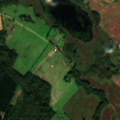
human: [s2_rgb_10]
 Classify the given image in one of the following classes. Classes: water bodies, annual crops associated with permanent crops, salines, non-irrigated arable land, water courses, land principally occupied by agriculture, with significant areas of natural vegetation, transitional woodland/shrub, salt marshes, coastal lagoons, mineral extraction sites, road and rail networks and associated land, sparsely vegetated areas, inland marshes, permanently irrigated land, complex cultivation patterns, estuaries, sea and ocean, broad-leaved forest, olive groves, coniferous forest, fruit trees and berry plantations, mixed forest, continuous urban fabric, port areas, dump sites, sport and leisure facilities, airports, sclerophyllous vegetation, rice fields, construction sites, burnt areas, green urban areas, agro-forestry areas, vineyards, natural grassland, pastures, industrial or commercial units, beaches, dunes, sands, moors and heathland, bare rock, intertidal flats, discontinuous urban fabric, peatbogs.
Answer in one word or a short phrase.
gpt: non-irrigated arable land, broad-leaved forest, mixed forest, transitional woodland/shrub, inland marshes